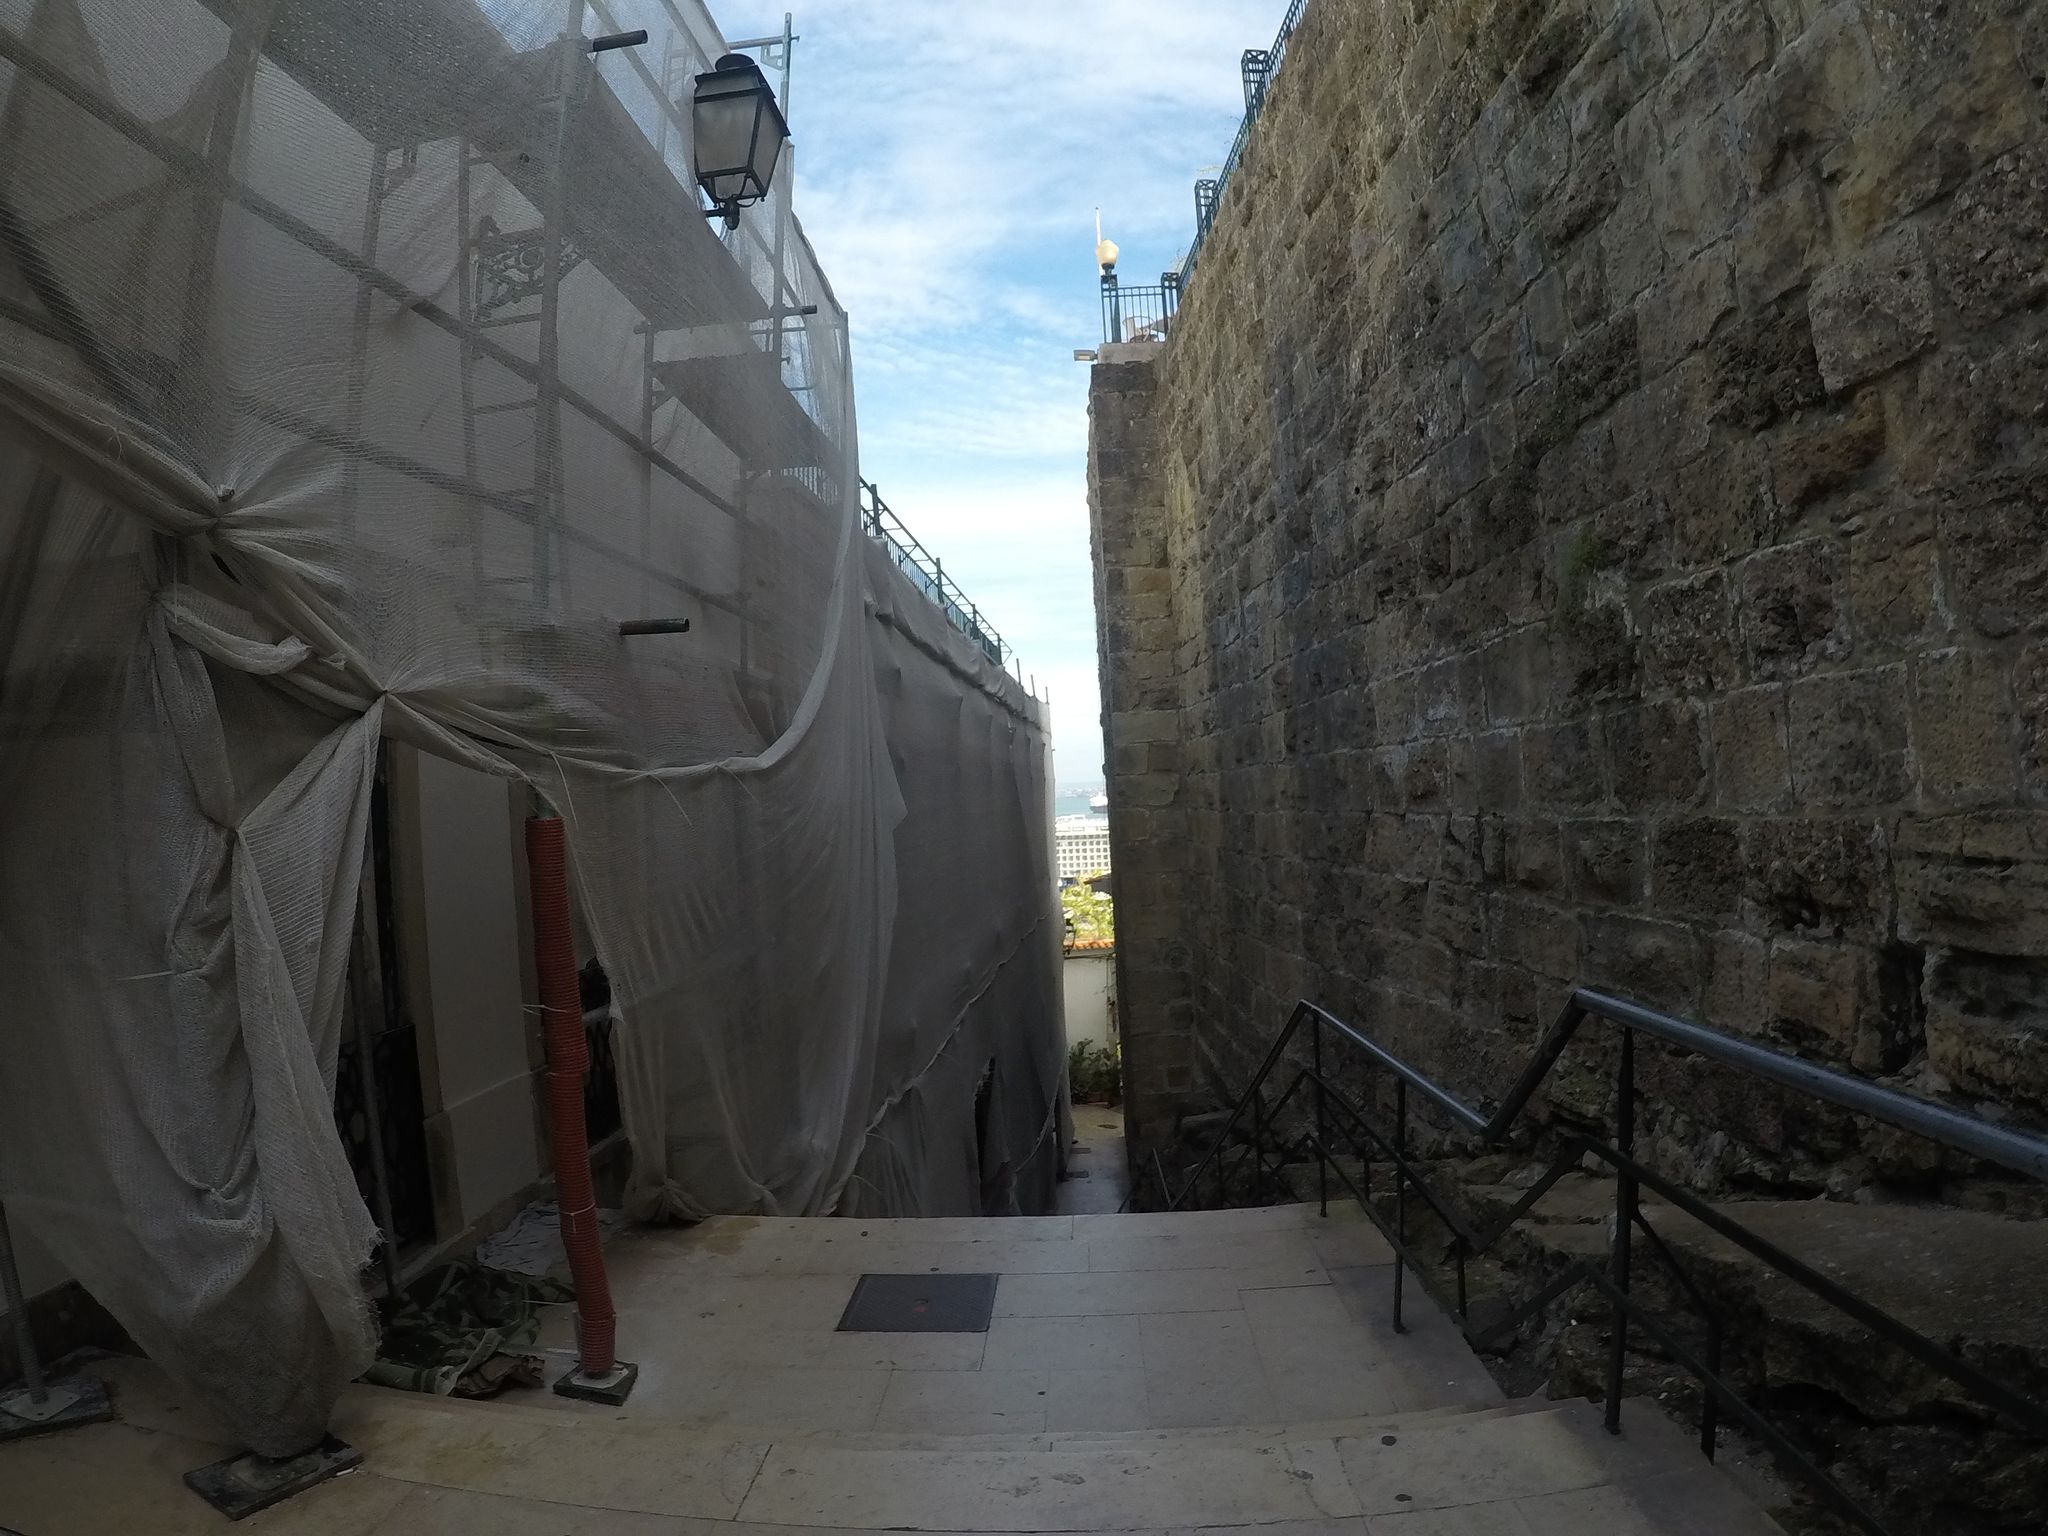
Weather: cloudy
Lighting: day
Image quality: good
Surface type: walking surface
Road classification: footway, steps, path
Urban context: urban centre
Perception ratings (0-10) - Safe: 1.35, Lively: 0.91, Beautiful: 2.34, Boring: 9.62, Depressing: 6.96, Wealthy: 3.72